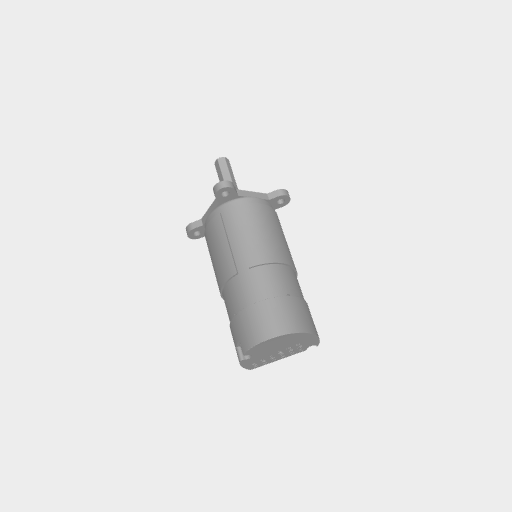
Part: BareMotor